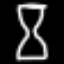
Label: hourglass